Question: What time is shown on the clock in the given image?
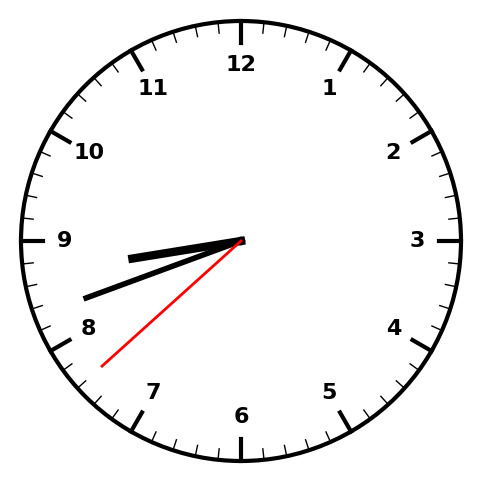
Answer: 08:41:38